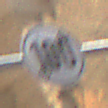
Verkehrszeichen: EndeGeschwindigkeit100
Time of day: Midday
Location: Outdoor (Urban)
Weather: Clear
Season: NotSpecified
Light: Natural